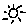
Label: sun